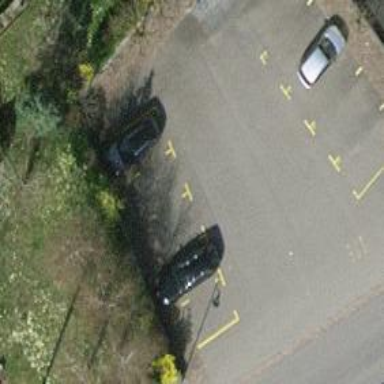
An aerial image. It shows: Parking area with surface.